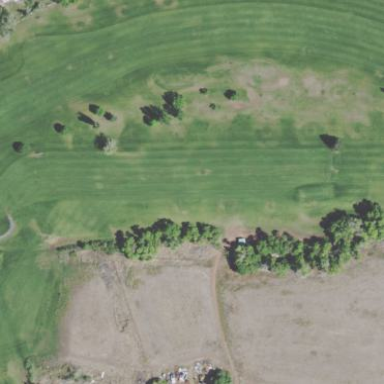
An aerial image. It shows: Golf fairway with grass surface.